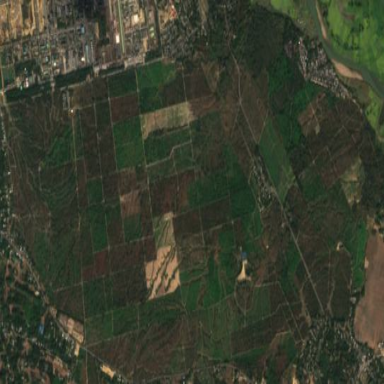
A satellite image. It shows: Orchard consisting of tea plants.